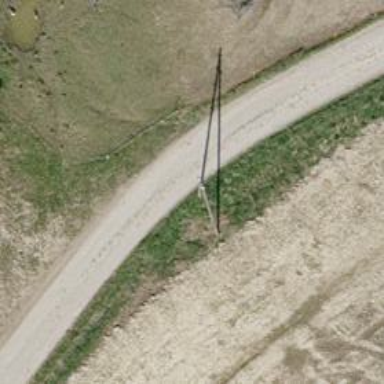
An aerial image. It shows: Well-maintained track road of grade 1.